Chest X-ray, AP view. Patient: 22 years old, sex M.
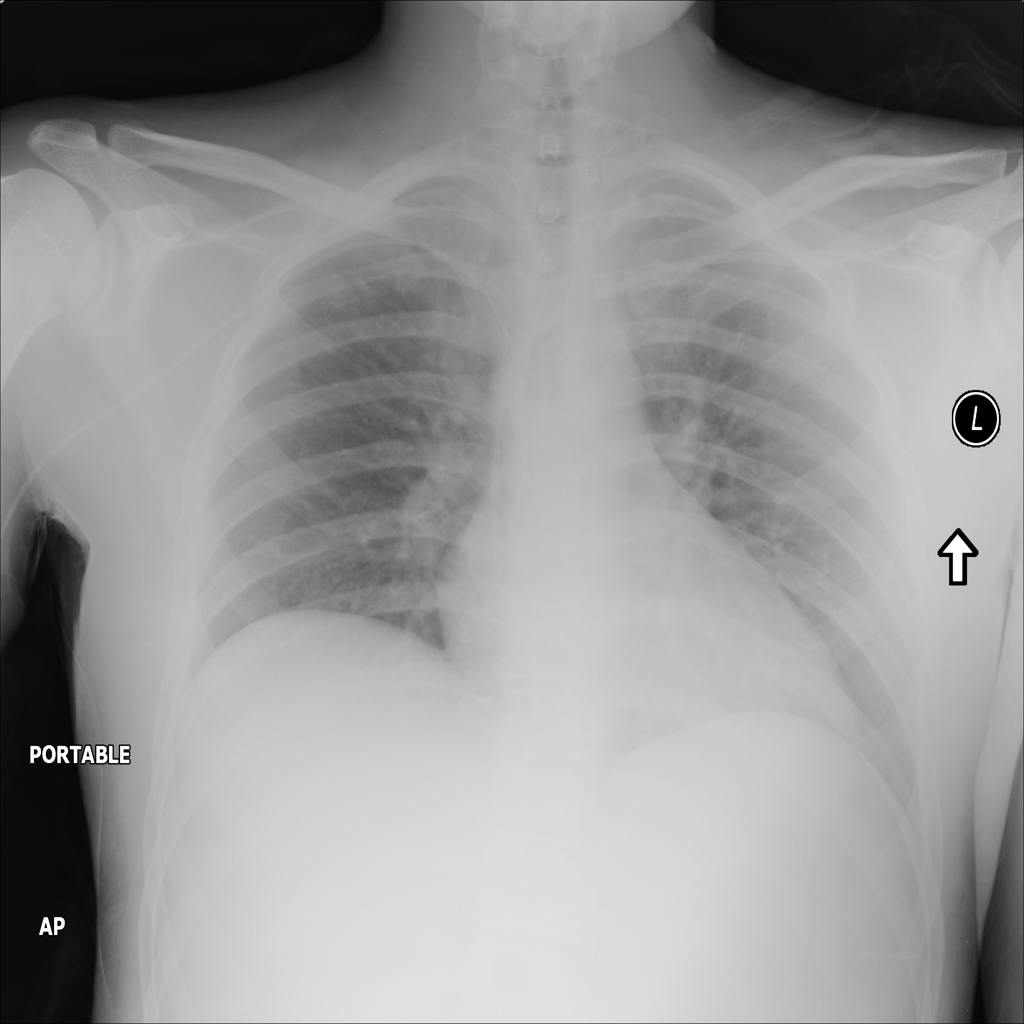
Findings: No Finding